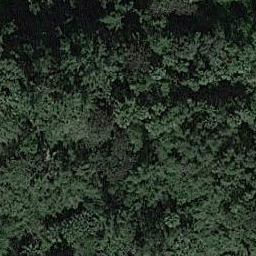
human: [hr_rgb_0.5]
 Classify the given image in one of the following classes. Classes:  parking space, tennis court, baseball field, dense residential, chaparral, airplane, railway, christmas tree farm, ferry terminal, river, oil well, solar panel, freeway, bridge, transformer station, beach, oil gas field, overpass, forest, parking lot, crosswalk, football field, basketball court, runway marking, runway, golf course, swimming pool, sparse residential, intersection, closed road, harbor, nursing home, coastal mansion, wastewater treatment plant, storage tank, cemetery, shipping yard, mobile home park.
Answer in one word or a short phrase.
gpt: forest